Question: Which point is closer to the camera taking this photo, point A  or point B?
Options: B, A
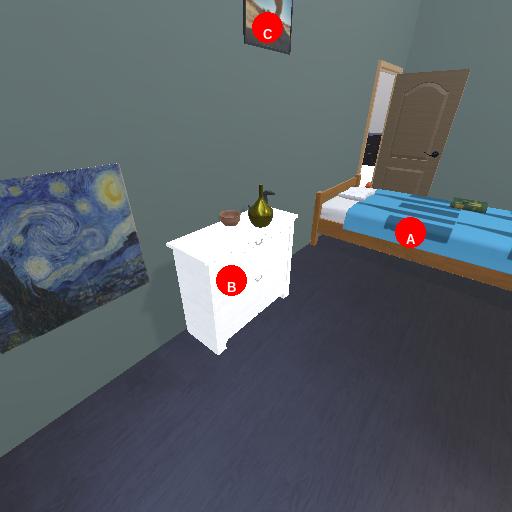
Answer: B